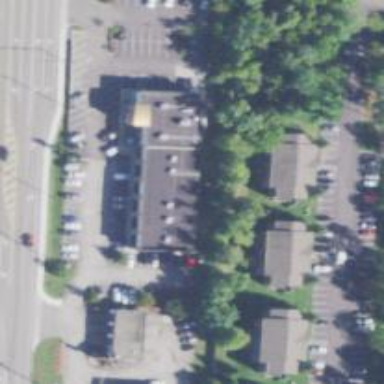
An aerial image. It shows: Retail area.